Field crop: tomato
Growth stage: 1
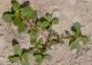
Species: portulaca